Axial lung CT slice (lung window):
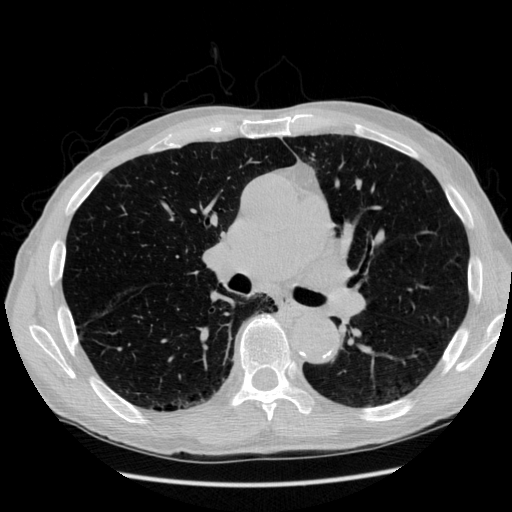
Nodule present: no